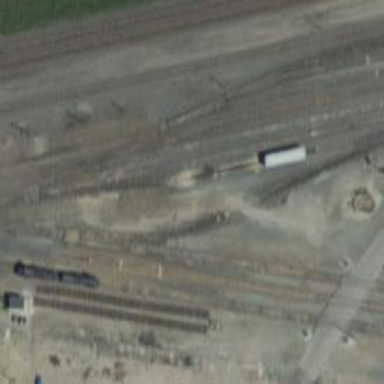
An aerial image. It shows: Railway yard in service.